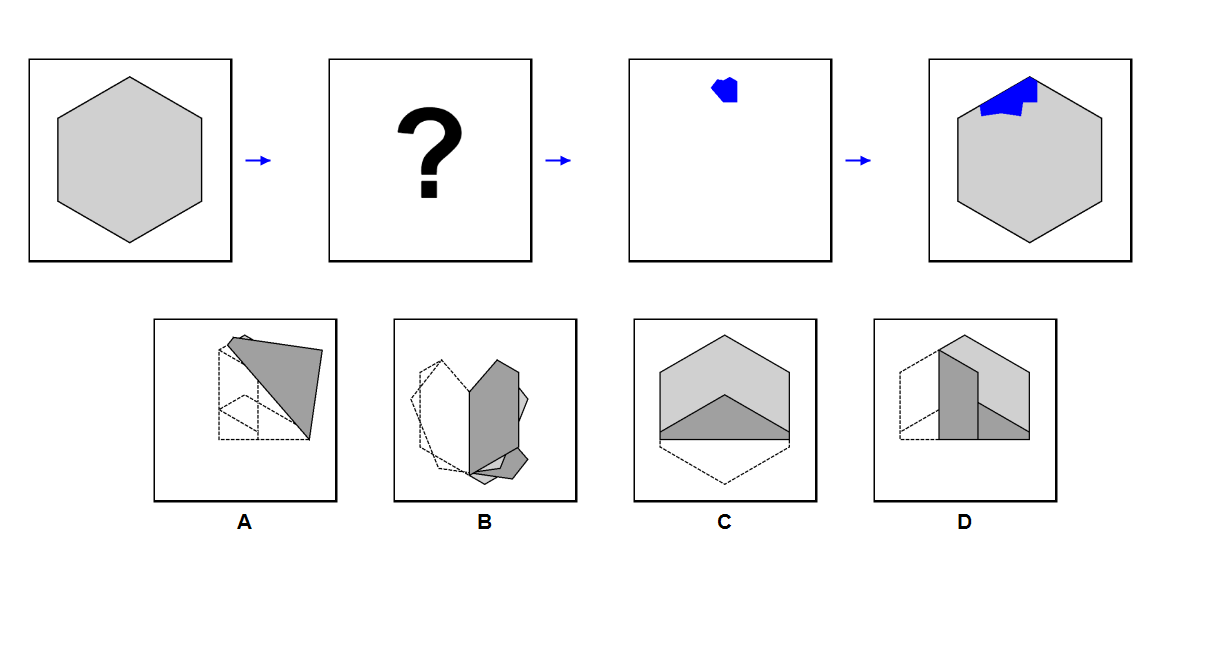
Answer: B